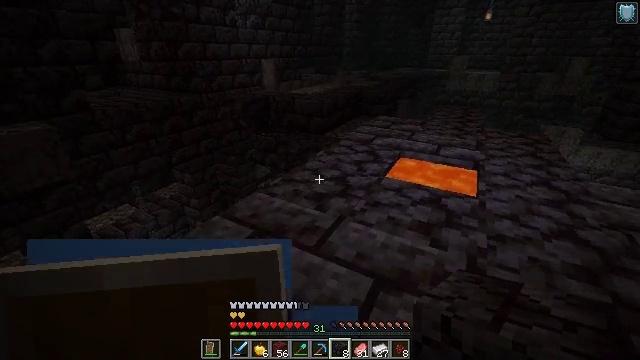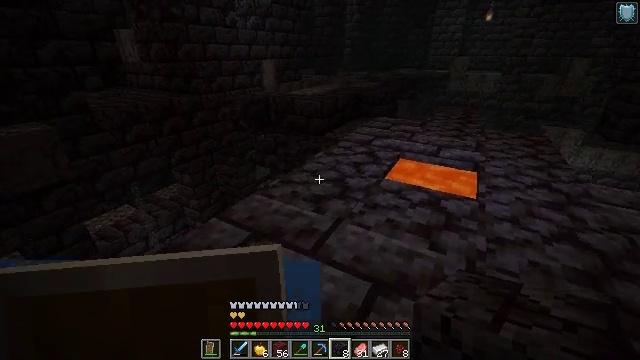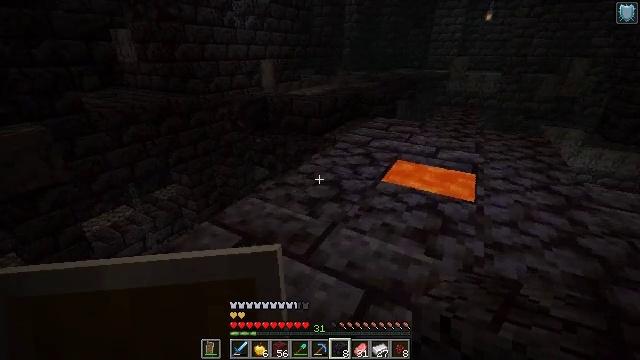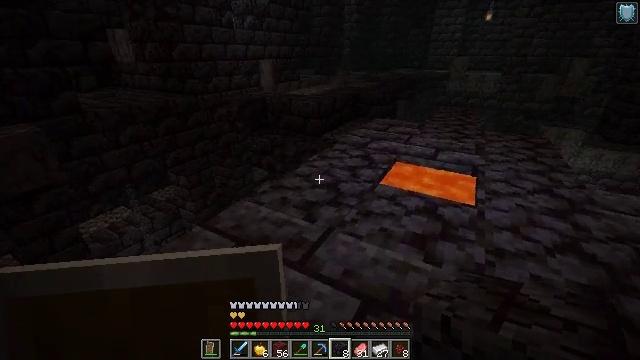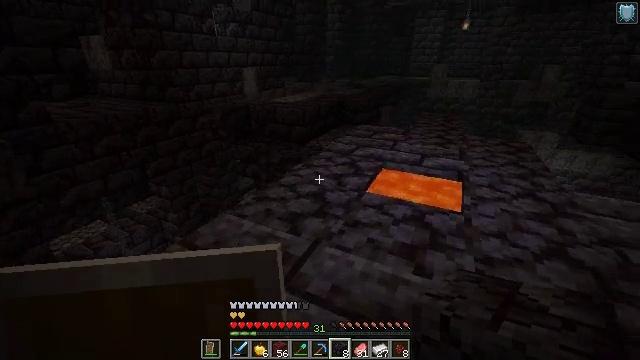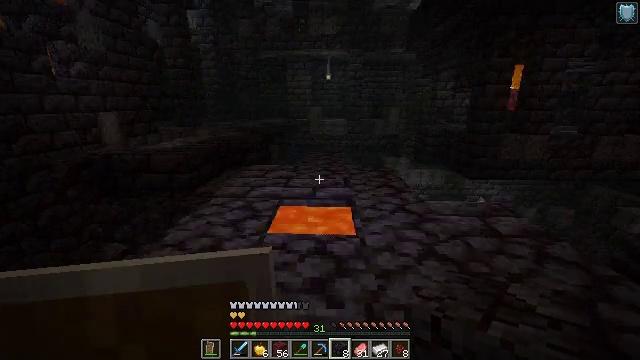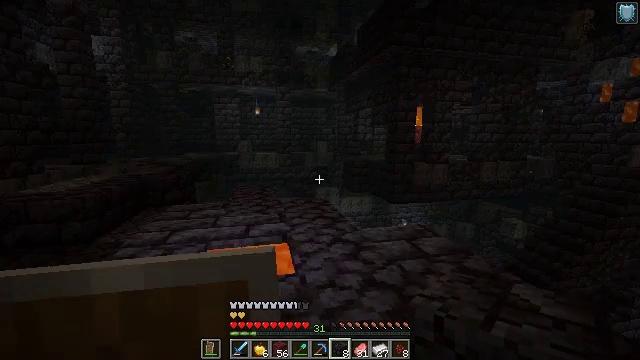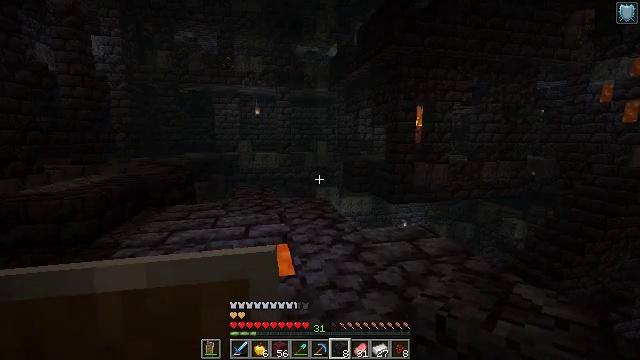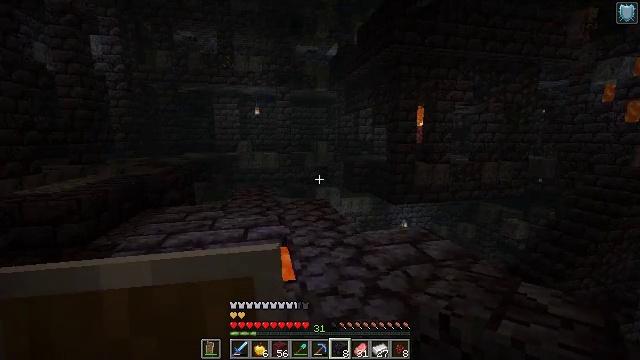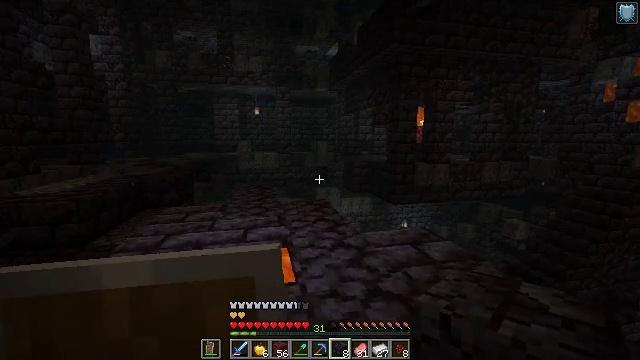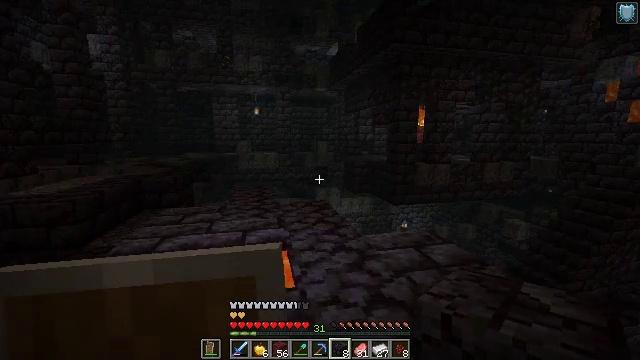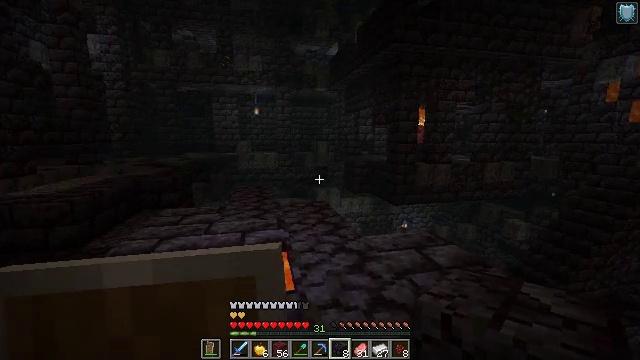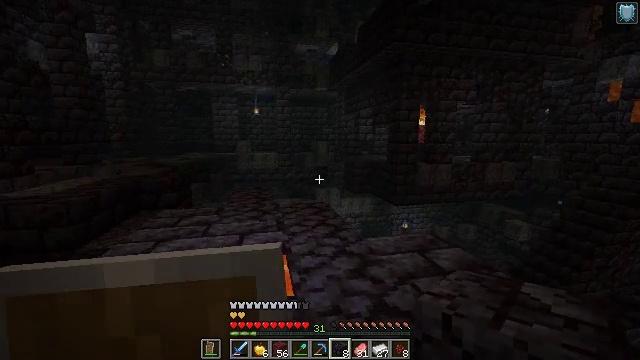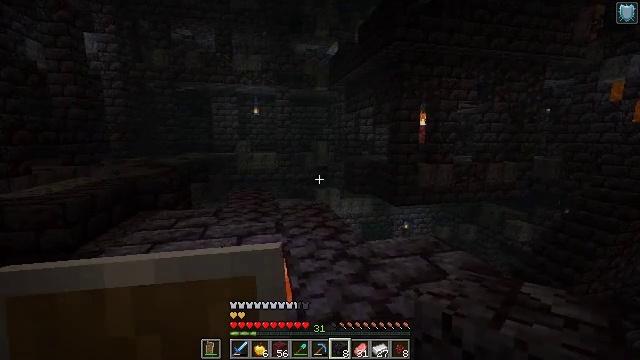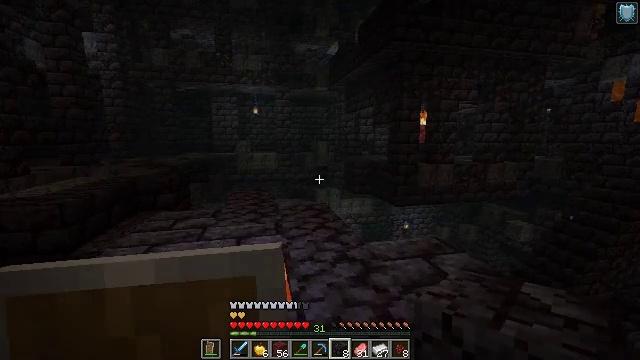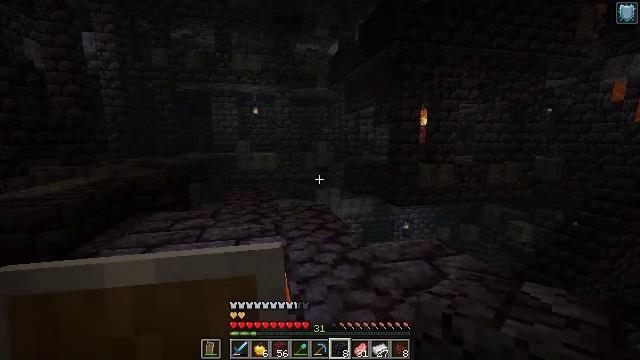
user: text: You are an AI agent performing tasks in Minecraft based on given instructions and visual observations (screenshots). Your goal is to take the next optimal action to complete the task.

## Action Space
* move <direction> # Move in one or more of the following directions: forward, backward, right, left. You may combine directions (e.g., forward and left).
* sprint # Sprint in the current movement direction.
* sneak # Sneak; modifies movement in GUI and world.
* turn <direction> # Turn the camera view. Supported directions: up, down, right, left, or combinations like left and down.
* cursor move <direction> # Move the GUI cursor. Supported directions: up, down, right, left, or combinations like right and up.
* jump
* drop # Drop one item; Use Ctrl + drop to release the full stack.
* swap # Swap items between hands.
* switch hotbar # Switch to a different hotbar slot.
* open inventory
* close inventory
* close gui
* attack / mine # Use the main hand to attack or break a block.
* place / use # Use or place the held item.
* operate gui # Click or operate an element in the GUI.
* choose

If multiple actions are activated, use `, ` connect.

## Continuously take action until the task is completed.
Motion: motion action
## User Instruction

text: Break the cracked polished blackstone bricks.
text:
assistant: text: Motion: move forward and move right, sneak
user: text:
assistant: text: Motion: move forward, sneak
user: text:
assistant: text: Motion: move forward, sneak
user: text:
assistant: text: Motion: move forward, sneak, turn right and up
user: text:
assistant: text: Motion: move forward, sneak, turn right and up
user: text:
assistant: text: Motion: move forward, sneak, turn right and up
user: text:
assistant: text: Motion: move forward, sneak
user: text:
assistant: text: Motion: move forward, sneak
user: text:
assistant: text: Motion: move forward, sneak
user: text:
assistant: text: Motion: move forward, sneak
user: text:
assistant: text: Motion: move forward, sneak
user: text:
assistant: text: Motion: move forward, sneak
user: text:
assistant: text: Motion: move forward, sneak
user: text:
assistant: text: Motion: move forward, sneak
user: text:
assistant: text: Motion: sneak
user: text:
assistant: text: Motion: sneak
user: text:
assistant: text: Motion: move forward, sneak
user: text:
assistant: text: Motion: move forward, sneak, turn left and down
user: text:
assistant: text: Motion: move forward and move right, sneak, turn left and down
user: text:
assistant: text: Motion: move forward and move right, sneak, turn left and down
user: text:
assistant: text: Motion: move forward and move right, sneak, turn left
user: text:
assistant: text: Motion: move forward and move right, sneak
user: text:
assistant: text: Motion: move forward and move right, sneak
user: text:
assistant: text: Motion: move forward and move right, sneak
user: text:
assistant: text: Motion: move forward and move right, sneak
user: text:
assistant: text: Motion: move forward, sneak
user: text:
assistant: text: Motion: move forward, sneak, turn left
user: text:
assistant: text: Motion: move forward, sneak, turn left
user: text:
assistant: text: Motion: move forward, sneak, turn left and down
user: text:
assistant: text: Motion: move forward and move left, sneak, turn left and down